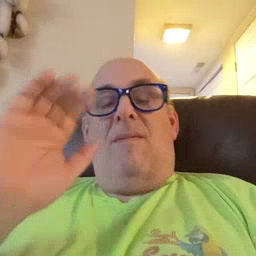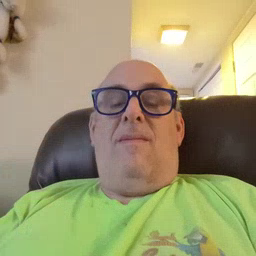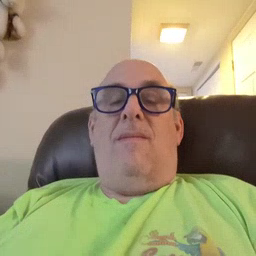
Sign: bed